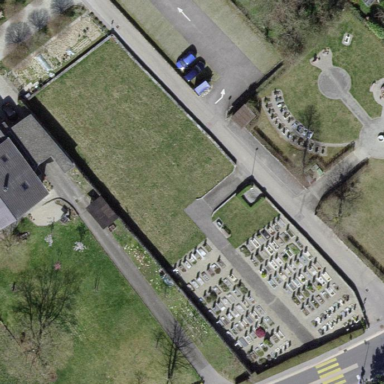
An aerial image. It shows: Cemetery.